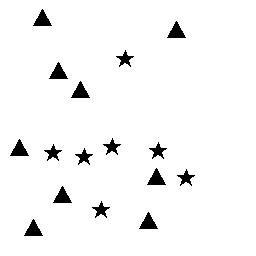
Squares: 0
Triangles: 9
Stars: 7
Total shapes: 16